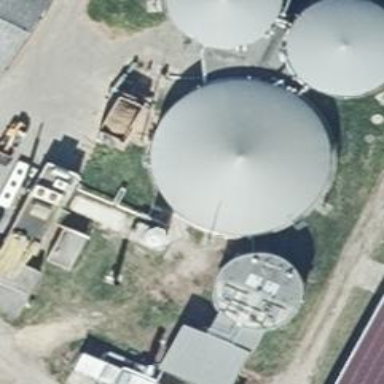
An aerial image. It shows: Storage tank with man-made structure.